Field crop: tomato
Growth stage: 1
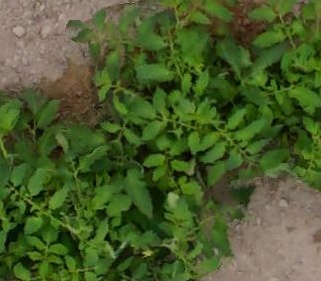
Species: tomato